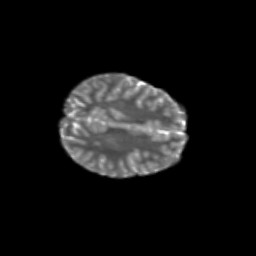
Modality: T2w
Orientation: axial
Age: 8
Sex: female
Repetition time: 9.512 s
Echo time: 0.089 s